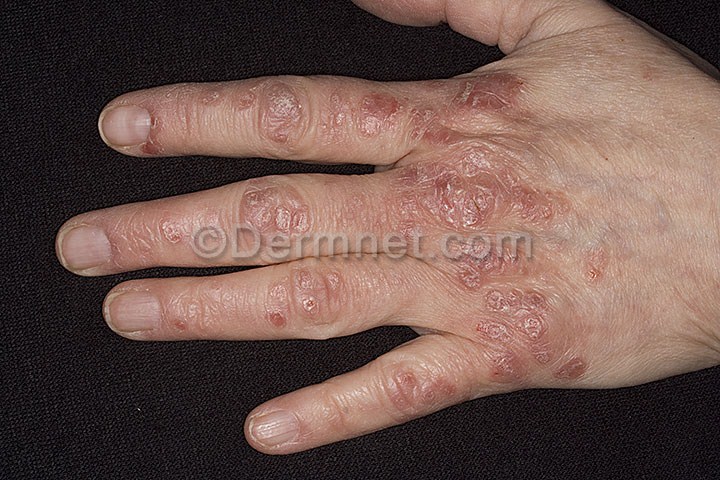
Disease: Psoriasis pictures Lichen Planus and related diseases